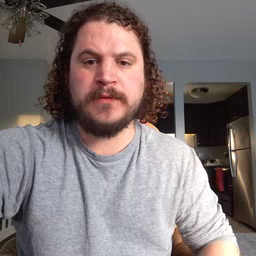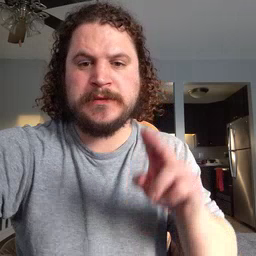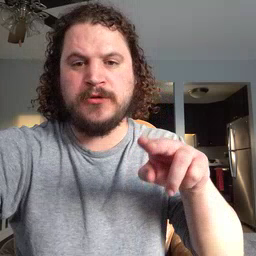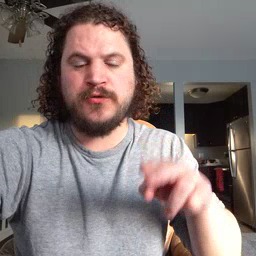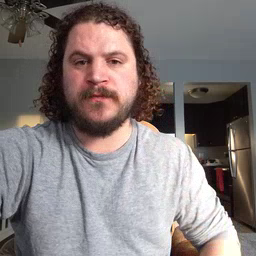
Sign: chair